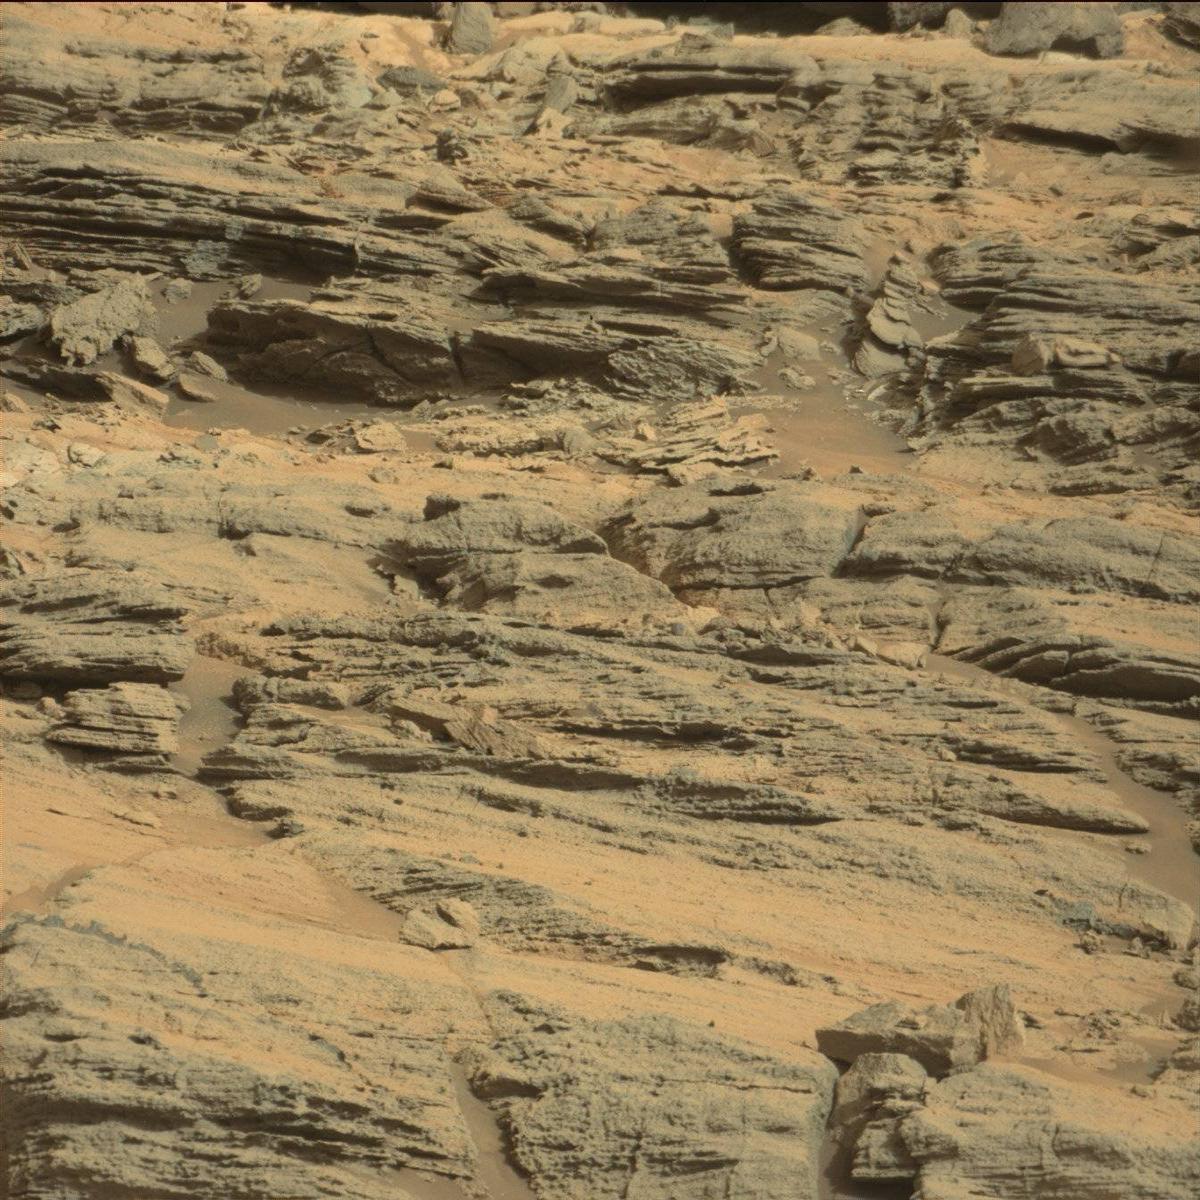
Terrain classes present: Bedrock, Sand / Soil